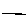
Label: line